Field crop: tomato
Growth stage: 1
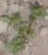
Species: portulaca